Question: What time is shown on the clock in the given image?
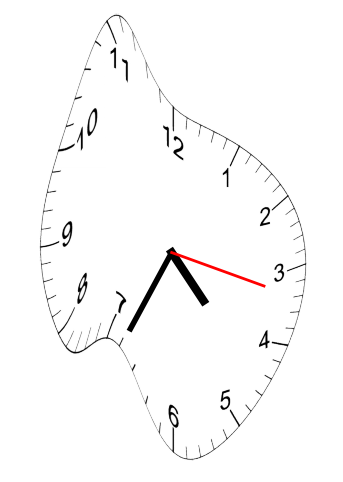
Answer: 04:34:17